Question: I want to navigate from a white 'UINavigatinonBar'to a transparent 'UINavigationBar'.
In my root view controller, this is the setup:
'''
self.navigationController.navigationBar.hidden = NO;
[self.navigationController.navigationBar setBarTintColor:[UIColor whiteColor]];
[self.navigationController.navigationBar setTranslucent:NO];
'''
It's important that it stays non translucent.
This is the setup in the second view controller:
'''
// set title of navbar
self.title = [self.data objectForKey:@"title"];
[self.navigationController.navigationBar setTitleTextAttributes:@{NSForegroundColorAttributeName : [UIColor whiteColor]}];
//
// IMPORTANT PART: make the nav bar transaparent - no prerequisites.
self.navigationController.navigationBar.barStyle = UIBarStyleDefault;
[self.navigationController.navigationBar setBackgroundImage:[UIImage new] forBarMetrics:UIBarMetricsDefault];
self.navigationController.navigationBar.shadowImage = [UIImage new];
self.navigationController.navigationBar.translucent = YES;
// set custom back button
UIButton *backButton = [[UIButton alloc] initWithFrame: CGRectMake(16, 31, 22, 20)];
UIImage *backImage = [UIImage imageNamed:@"backButtonDetail"];
[backButton setBackgroundImage:backImage forState:UIControlStateNormal];
[backButton setTitle:@"" forState:UIControlStateNormal];
[backButton addTarget:self action:@selector(popBack) forControlEvents:UIControlEventTouchUpInside];
UIBarButtonItem *backButtonItem = [[UIBarButtonItem alloc] initWithCustomView:backButton];
self.navigationItem.leftBarButtonItem = backButtonItem;
'''
This goes almost well, except for the animation:

As you can see, the background becomes black when I animate it. I want to fade the white into the destination color. It now animates from the black background.
I tried settings a custom 'UIView' underneath the nav bar, but that didn't work.
I'm quite lost about how to about this now and any help would be highly appreciated.
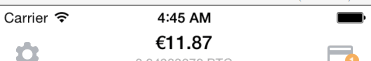
Answer: I recently ran into this same problem and was able to get around it by just setting the window's background color in the appDelegate's didFinishLaunchingWithOptions
'''
window.backgroundColor = UIColor.whiteColor()
'''
and if you don't already have a reference to window then
'''
UIApplication.sharedApplication().delegate?.window.backgroundColor = ...
'''
I found this to be the cleanest solution. Hope it helps, albeit a bit late.